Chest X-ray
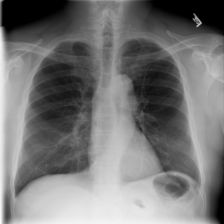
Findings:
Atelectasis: negative
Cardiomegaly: negative
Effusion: negative
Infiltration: negative
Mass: negative
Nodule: negative
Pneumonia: negative
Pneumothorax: negative
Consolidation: negative
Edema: negative
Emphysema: negative
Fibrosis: negative
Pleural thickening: negative
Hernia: negative